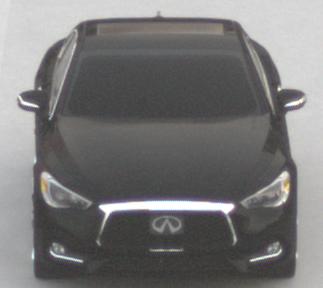
Make: Infiniti
Model: Q60 2.0t
Detailed model: Q60 (V37)
Model produced from: 2016/10
Model produced until: 2018/08
Doors: 2
Color: black
Road condition: dry road
Daytime: sunrise or sunset
Contrast: low contrast